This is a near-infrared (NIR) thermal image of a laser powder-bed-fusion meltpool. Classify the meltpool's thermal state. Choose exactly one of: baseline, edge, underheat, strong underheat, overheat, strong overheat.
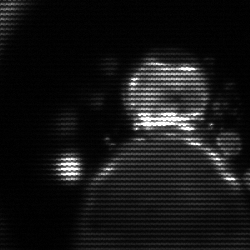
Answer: edge